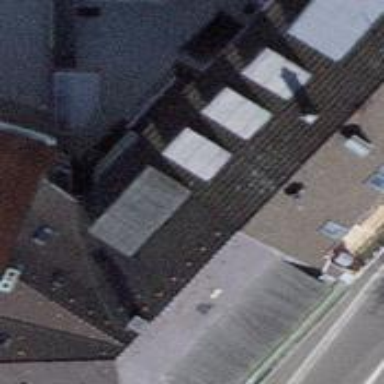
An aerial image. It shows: Cafe.